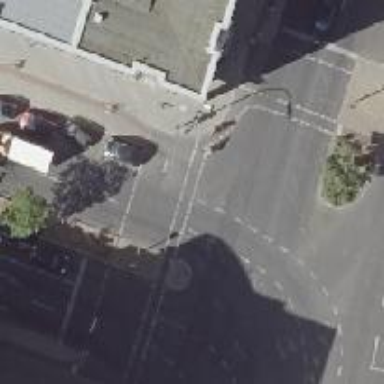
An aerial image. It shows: Traffic island located on footway.